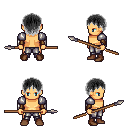
a pixel art fantasy rpg character, male body template, human, tanned skin, steel arm armor, metal pants, gray plain hairstyle, cloth bracers, brown shoes, spear, four views (front, back, left, right), 2x2 character sprite sheet, small pixel art, hard edges, no anti-aliasing